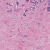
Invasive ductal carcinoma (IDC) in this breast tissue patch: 1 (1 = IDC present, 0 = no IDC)